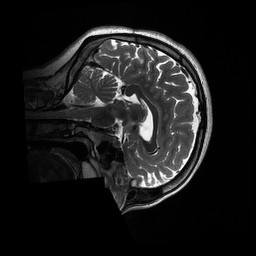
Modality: T2w
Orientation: sagittal
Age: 22
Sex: female